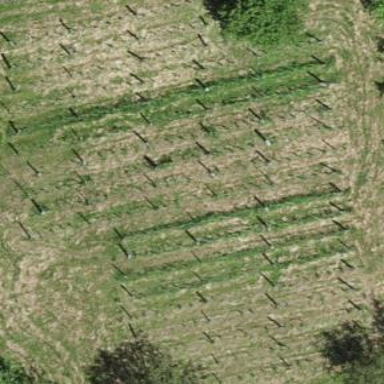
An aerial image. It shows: Beautiful vineyard in the countryside.